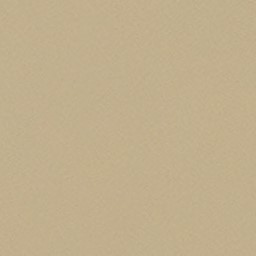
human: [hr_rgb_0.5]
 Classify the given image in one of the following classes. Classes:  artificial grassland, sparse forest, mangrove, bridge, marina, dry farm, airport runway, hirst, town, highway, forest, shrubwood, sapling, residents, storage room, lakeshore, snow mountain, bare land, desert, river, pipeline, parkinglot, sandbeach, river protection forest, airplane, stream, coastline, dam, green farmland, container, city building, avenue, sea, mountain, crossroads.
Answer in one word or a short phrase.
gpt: desert